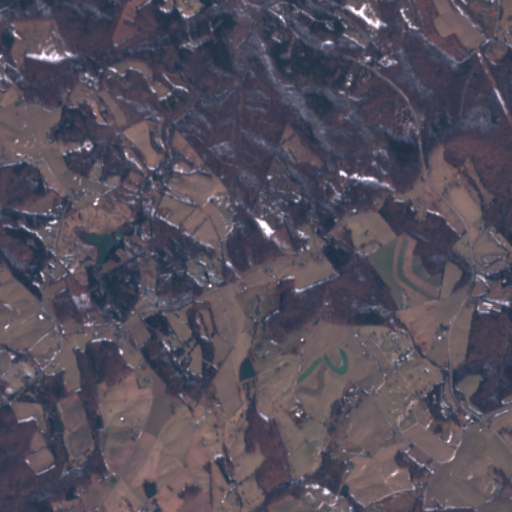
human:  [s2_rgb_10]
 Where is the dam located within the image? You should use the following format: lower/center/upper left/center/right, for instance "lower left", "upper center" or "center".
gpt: The dam is located in the center left of the image.
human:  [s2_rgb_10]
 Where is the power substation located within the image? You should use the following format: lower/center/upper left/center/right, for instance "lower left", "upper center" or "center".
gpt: The power substation is located in the lower right of the image.
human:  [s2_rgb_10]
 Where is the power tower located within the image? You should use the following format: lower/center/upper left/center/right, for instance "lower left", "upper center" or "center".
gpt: There is no power tower in the image.